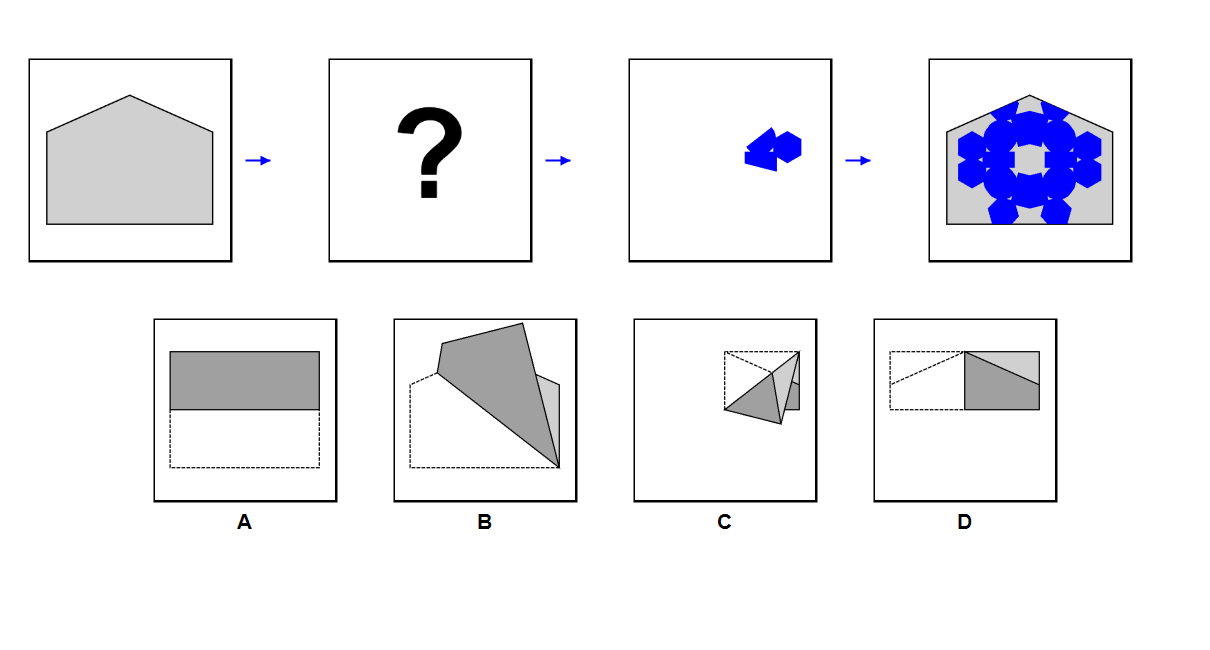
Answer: B